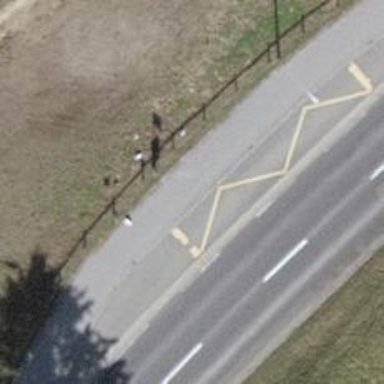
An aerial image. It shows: Bus stop with platform for public transport.